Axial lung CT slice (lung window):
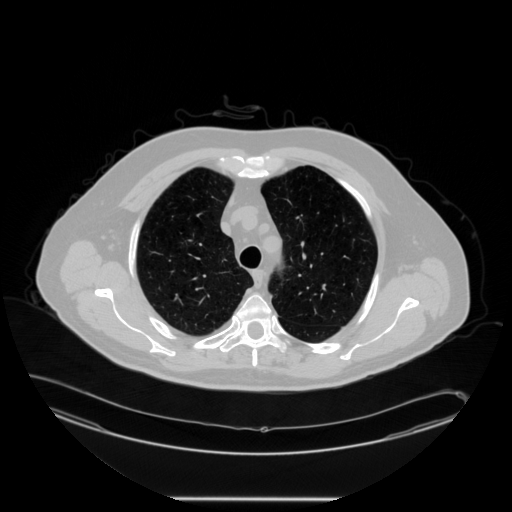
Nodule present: no